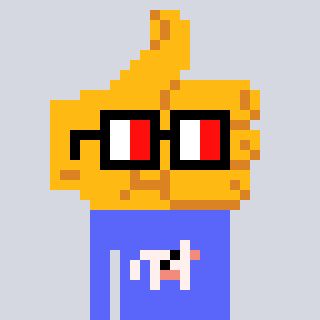
a pixel art character with square glasses with black frames and red eyes, a thumbsup-shaped head and a purple-colored body on a cool background